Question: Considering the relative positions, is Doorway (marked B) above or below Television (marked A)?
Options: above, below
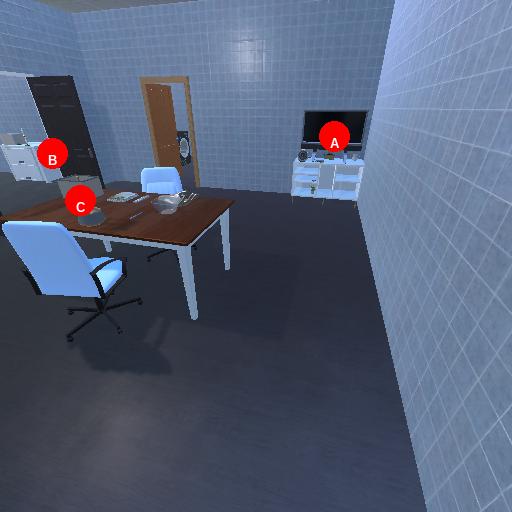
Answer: above